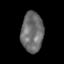
Tissue: skin
Cell type: T cells
Senescence score: 0.2291
Nuclear area (px): 867
Mean DAPI intensity: 108.898